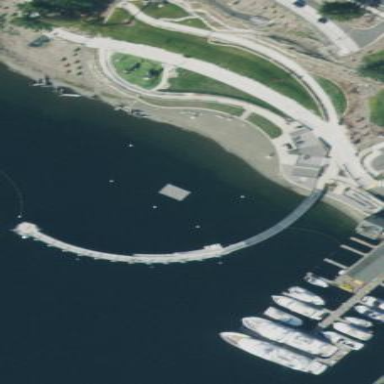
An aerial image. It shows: Swimming area used for leisure and sports activities.